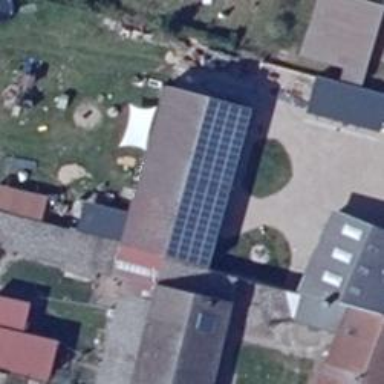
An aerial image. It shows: Small solar photovoltaic panel generator is producing electricity.